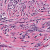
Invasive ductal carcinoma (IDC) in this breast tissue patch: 0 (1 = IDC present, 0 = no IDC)